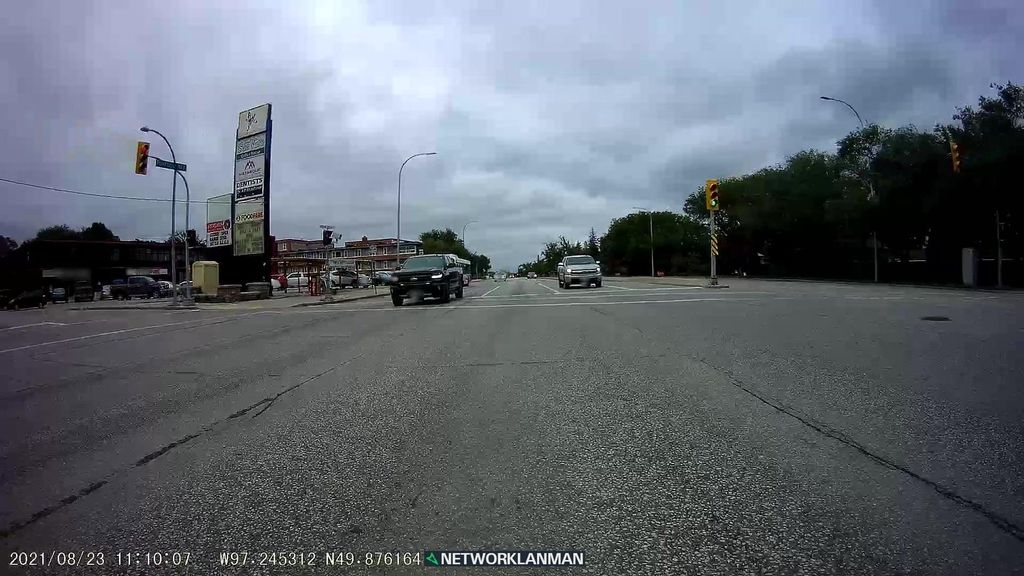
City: winnipeg